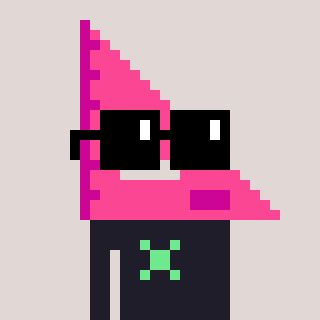
a pixel art character with square black sunglasses, a squadron ruler-shaped head and a grayscale-colored body on a warm background